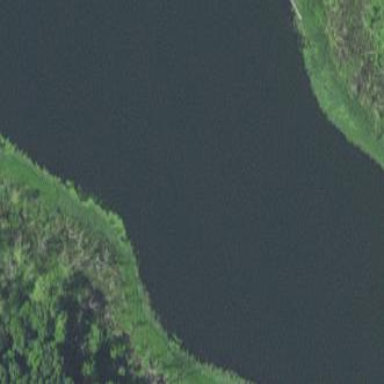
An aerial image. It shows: Beautiful lake surrounded by nature.